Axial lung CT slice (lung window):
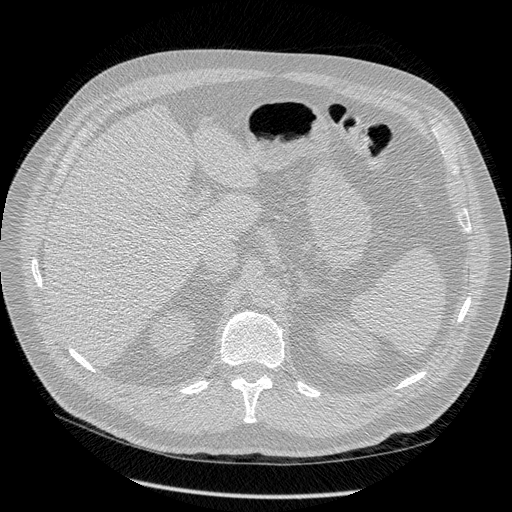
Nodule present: no